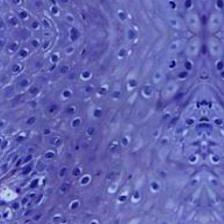
Diagnosis: Normal